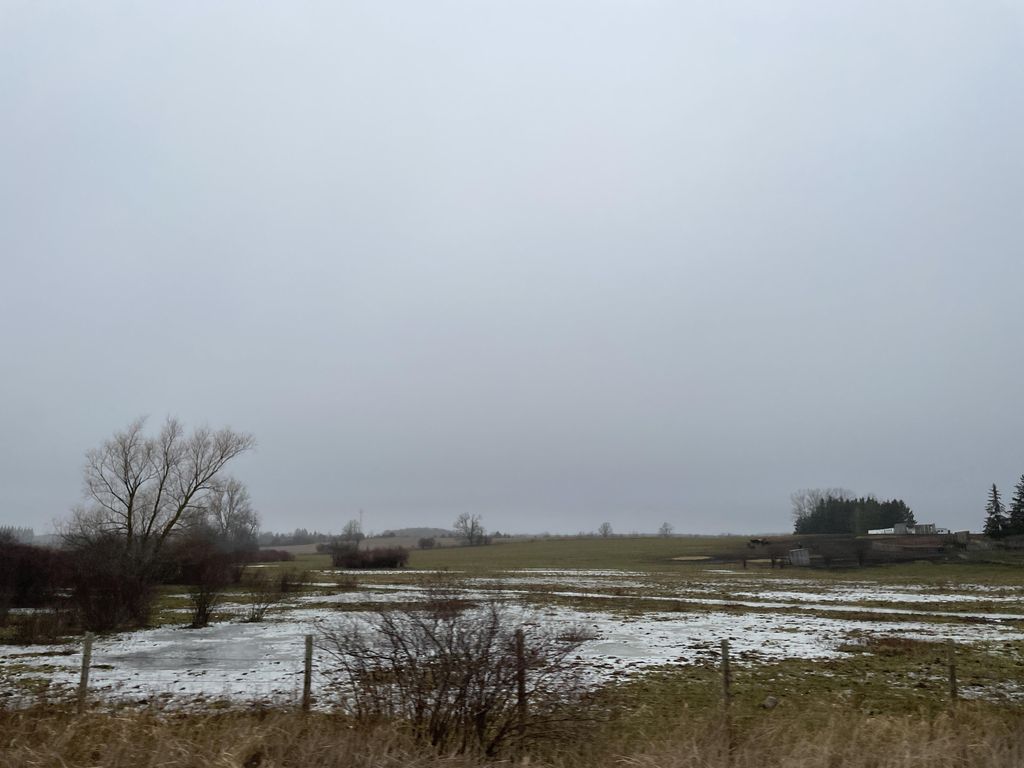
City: kitchener-waterloo